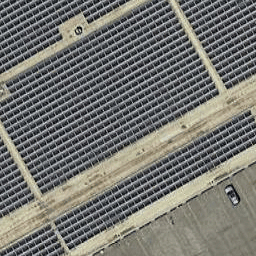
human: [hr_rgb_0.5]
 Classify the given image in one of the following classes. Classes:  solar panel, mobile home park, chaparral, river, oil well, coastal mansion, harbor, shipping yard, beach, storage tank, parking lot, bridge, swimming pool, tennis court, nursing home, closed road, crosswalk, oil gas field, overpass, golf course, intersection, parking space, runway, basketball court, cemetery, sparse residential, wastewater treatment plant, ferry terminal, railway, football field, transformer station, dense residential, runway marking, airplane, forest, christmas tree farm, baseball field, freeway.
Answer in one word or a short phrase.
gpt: solar panel